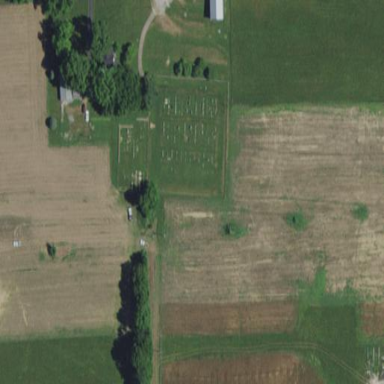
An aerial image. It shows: Graveyard area designated as cemetery.